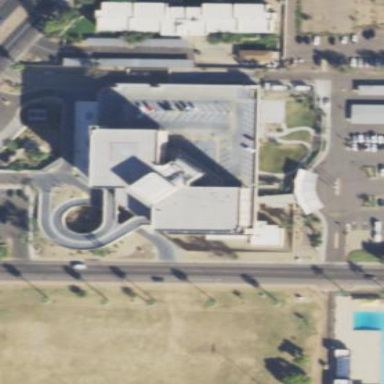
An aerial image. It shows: Hospital providing healthcare services.